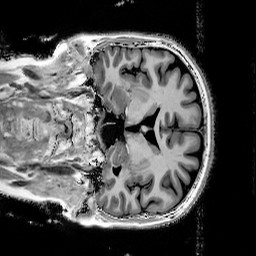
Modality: T1w
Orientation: coronal
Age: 63
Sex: female
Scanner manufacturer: siemens
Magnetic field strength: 3 T
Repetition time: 5 s
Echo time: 0.00298 s